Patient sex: M
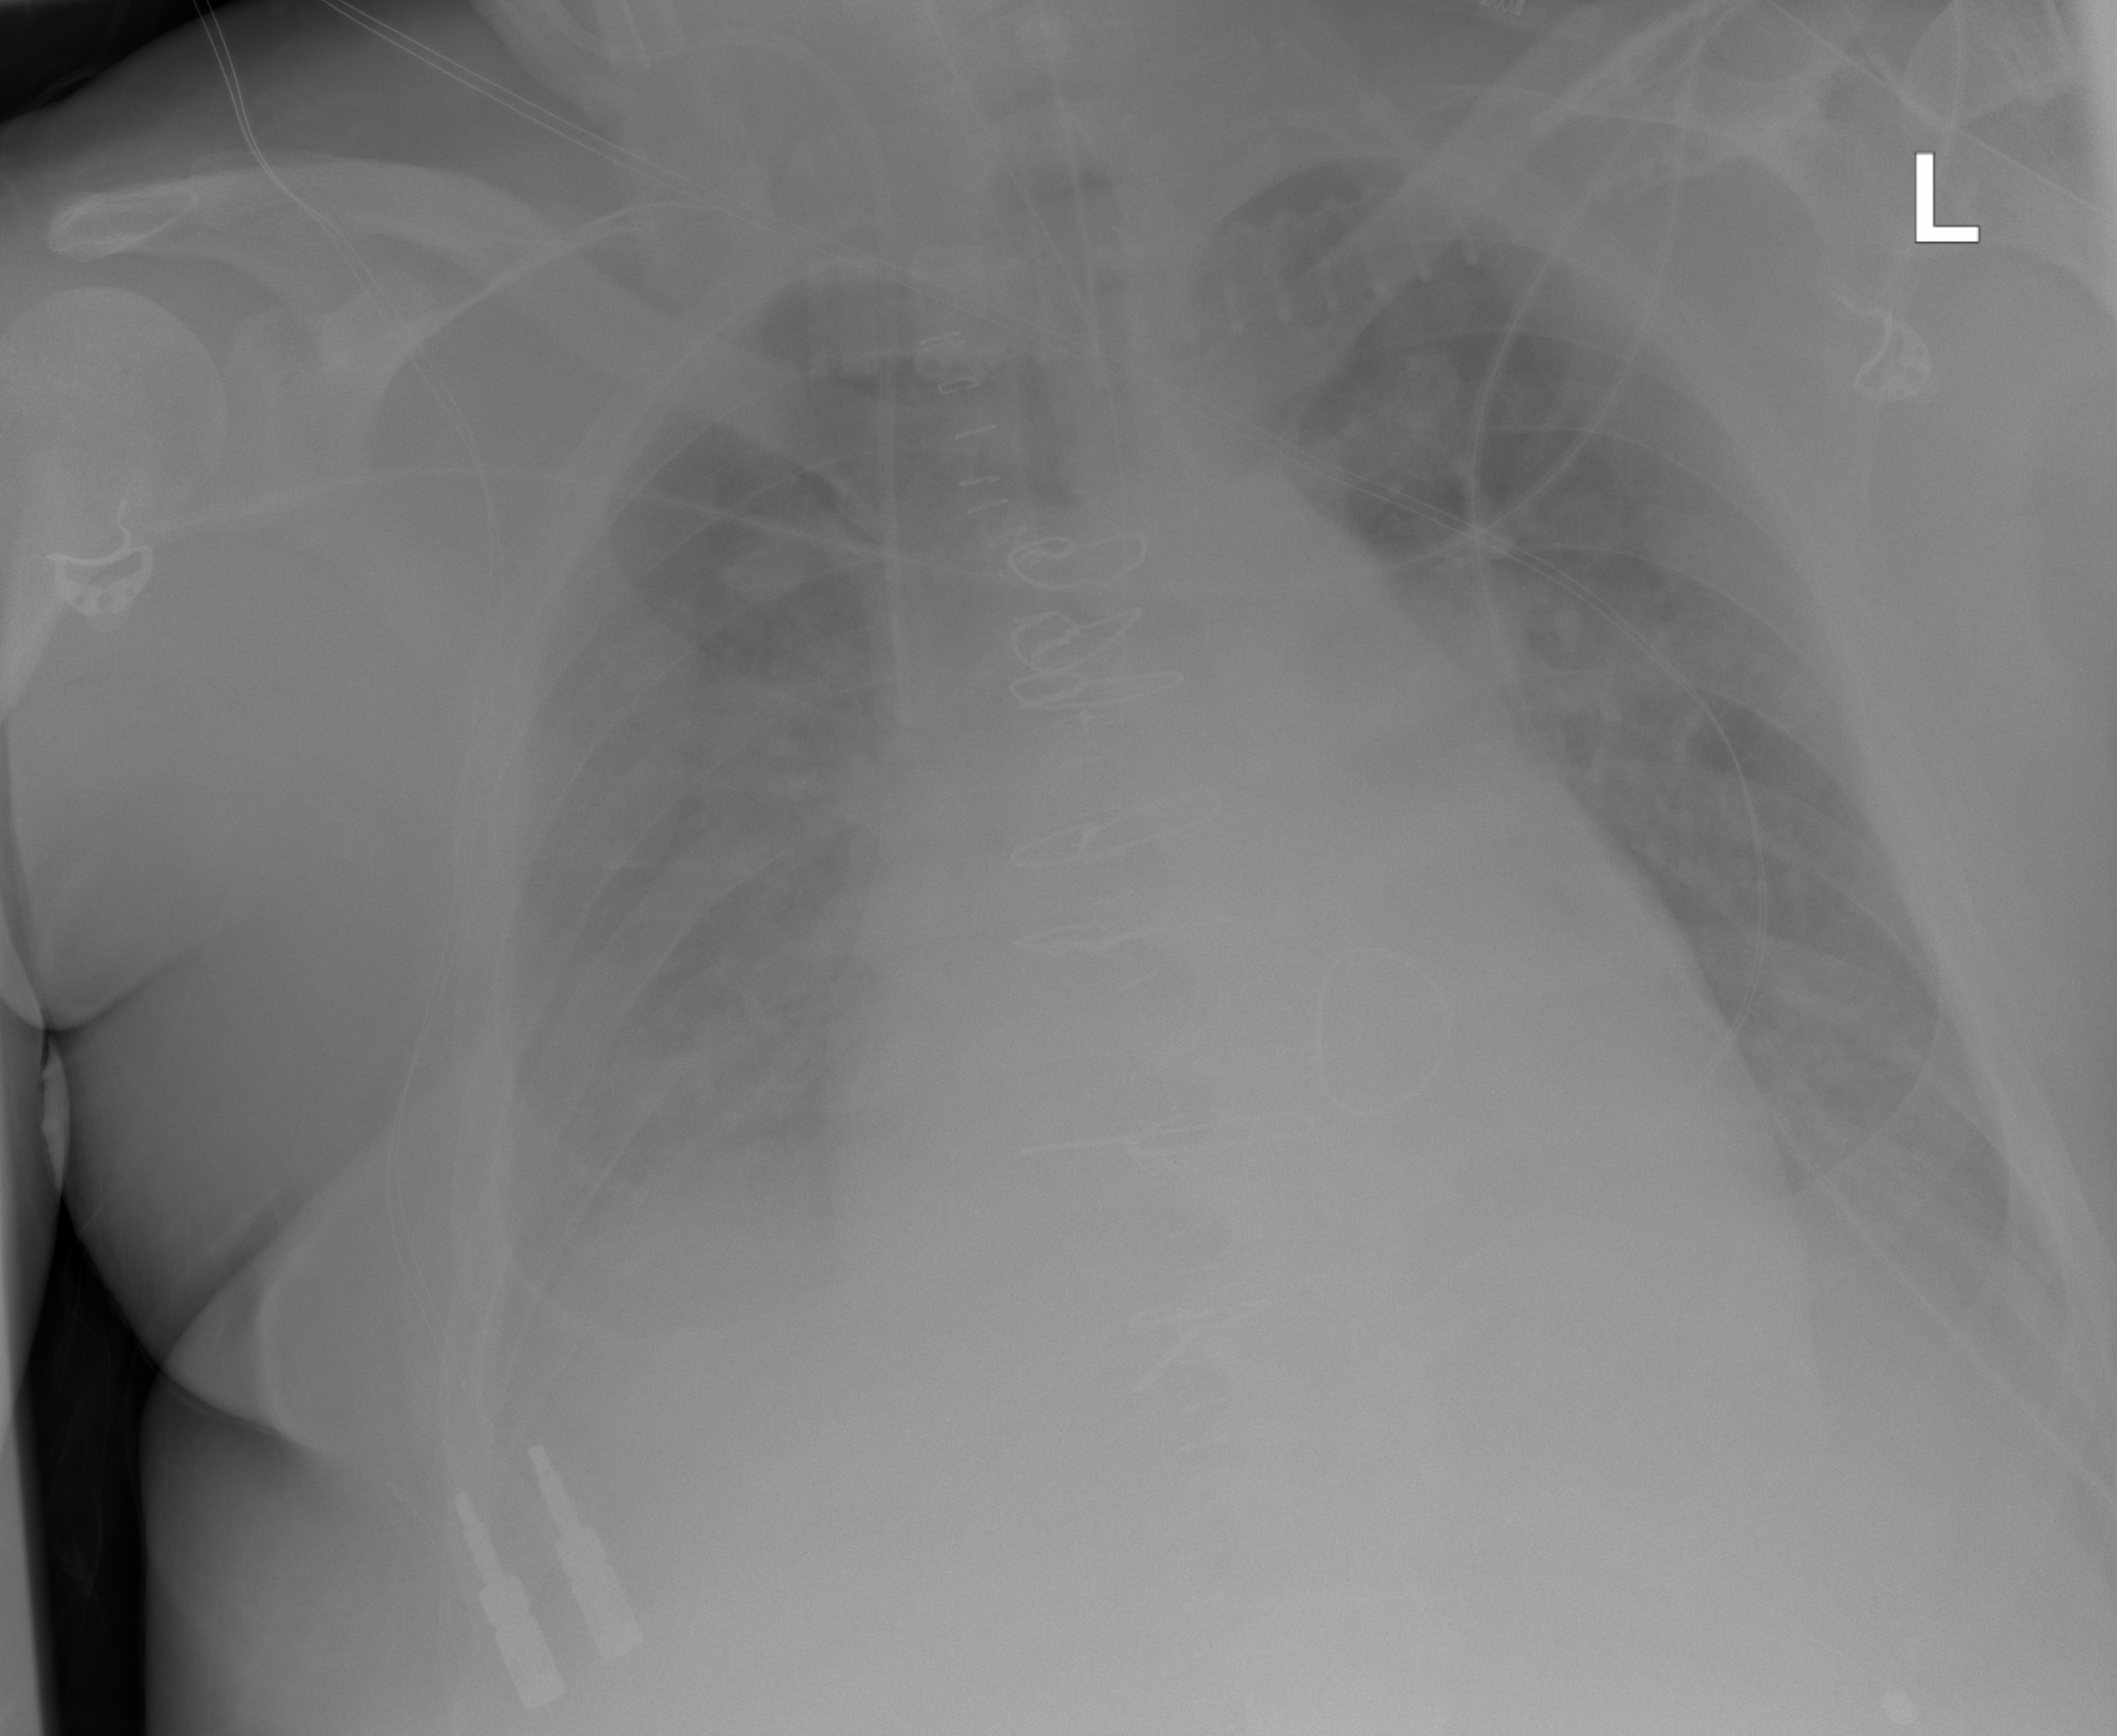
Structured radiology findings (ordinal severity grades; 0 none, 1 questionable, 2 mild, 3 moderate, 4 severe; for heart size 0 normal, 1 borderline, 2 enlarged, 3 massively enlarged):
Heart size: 3
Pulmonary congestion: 2
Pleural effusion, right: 3
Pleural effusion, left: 3
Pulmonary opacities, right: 2
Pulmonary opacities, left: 1
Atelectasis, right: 2
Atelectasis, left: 2